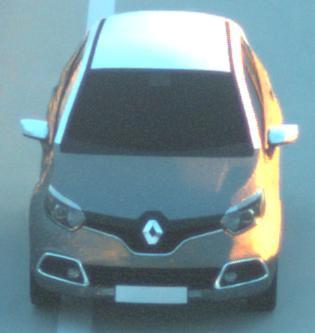
Make: Renault
Model: Captur ENERGY TCe 90
Detailed model: Captur (I)
Model produced from: 2013/06
Model produced until: 2015/05
Doors: 5
Color: gray
Road condition: dry road
Daytime: sunrise or sunset
Contrast: medium contrast